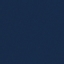
Label: SeaLake